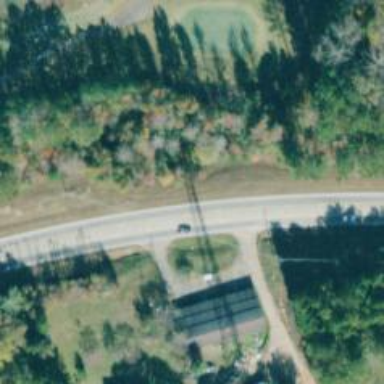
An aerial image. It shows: Asphalt road classified as trunk highway.